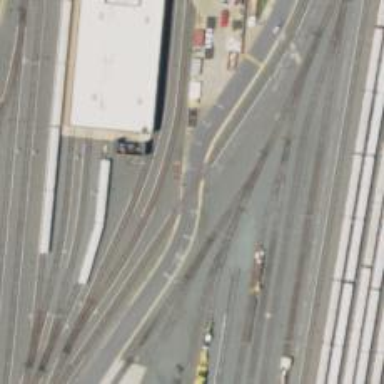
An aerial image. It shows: Level crossing along the railway.